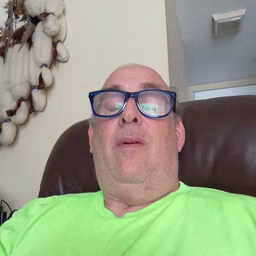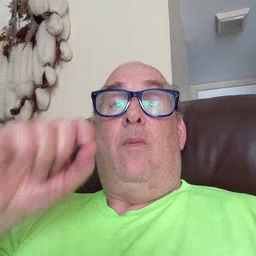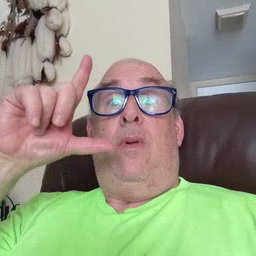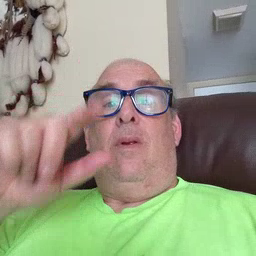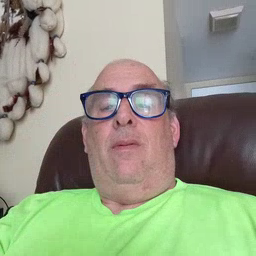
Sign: wake